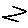
Label: zigzag